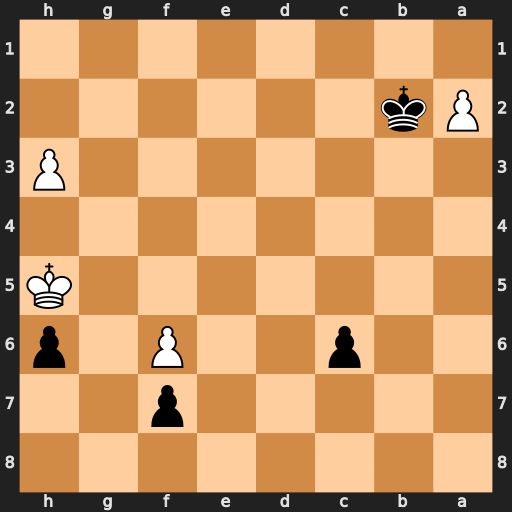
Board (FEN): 8/5p2/2p2P1p/7K/8/7P/Pk6/8
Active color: b
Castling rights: -
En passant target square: -
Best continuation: c5 Kxh6 c4 h4 c3